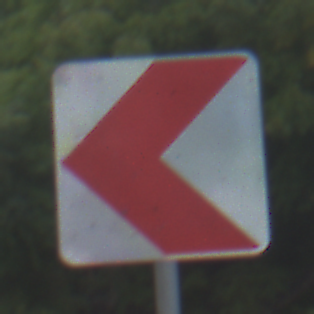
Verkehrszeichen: RichtungstafelnInKurvenKleinRechts
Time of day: MorningAfternoon
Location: Outdoor (Suburban)
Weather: PartlyCloudy
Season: NotSpecified
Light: Natural